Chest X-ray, AP view. Patient: 73 years old, sex M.
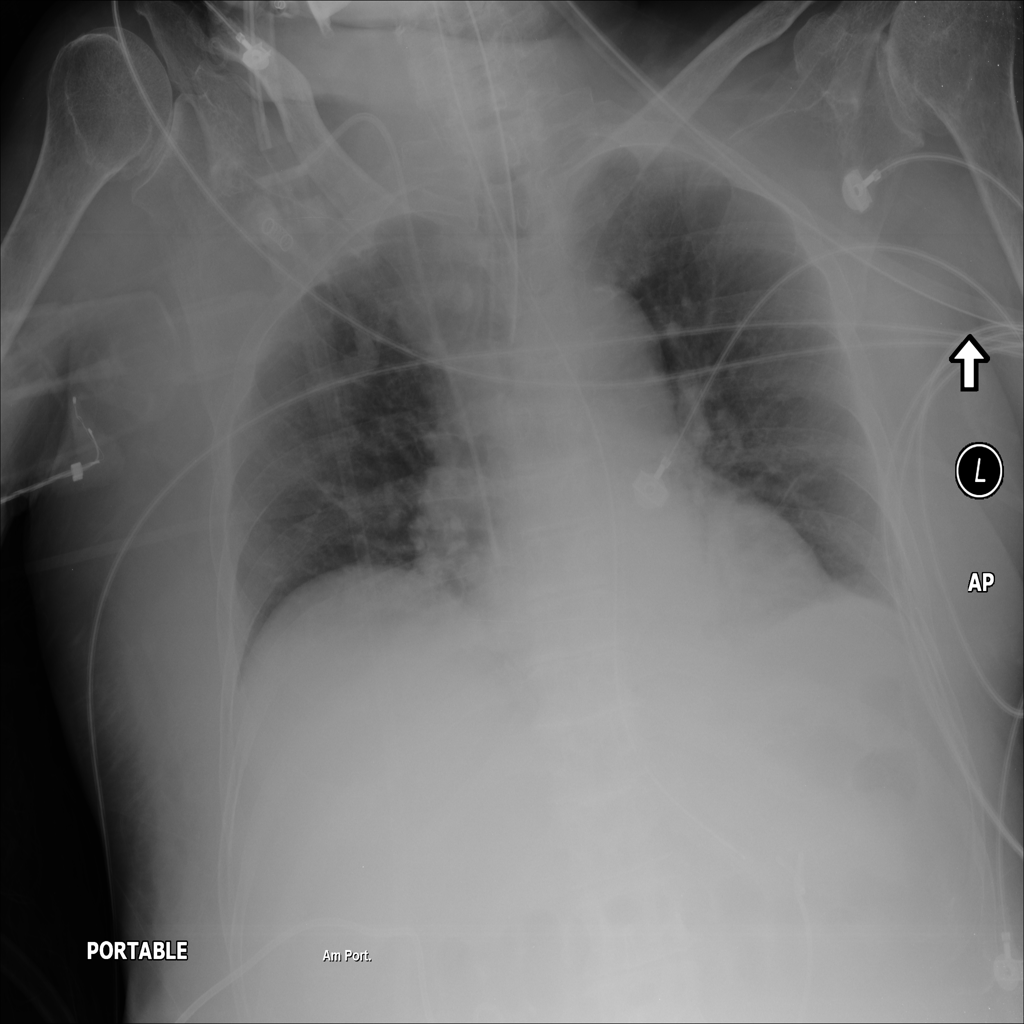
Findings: No Finding